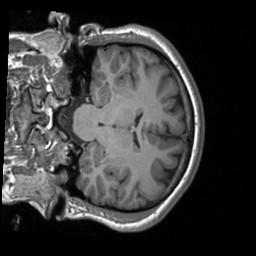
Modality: T1w
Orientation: coronal
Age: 20
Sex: male
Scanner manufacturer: siemens
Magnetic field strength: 3 T
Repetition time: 1.9 s
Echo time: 0.00226 s